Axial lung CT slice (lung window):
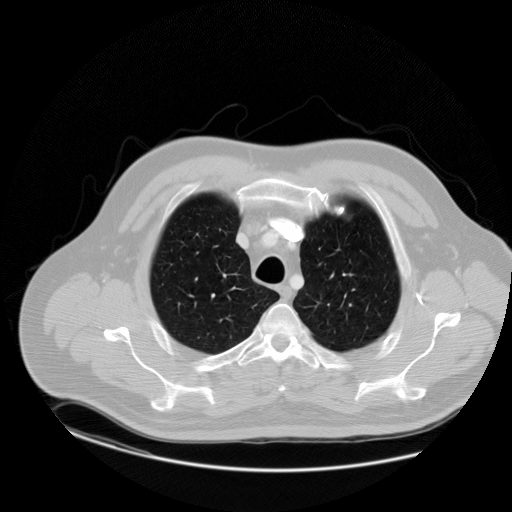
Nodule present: no